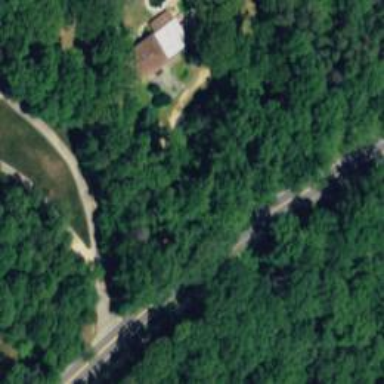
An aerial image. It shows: Driveway leading to service road.